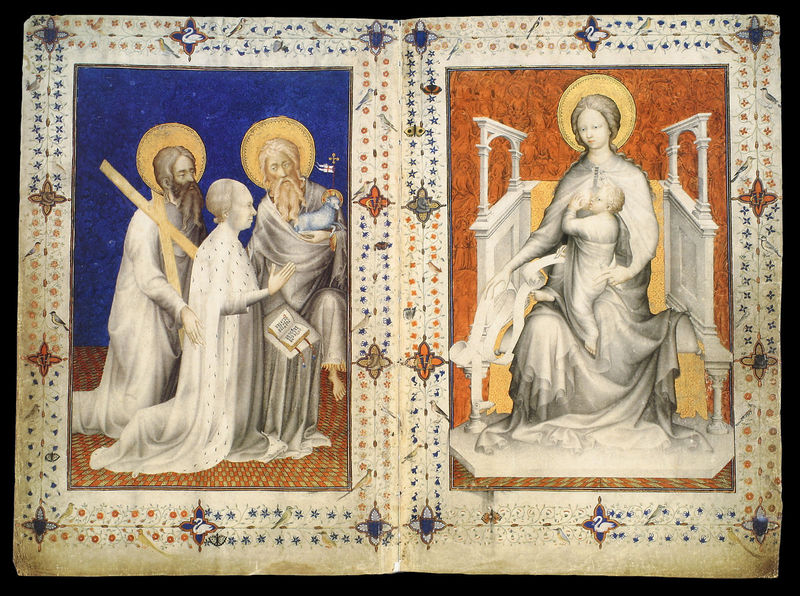
Titel: Très Belles Heures des Jean de Berry
Institution: Brüssel, Bibliothèque Royale
Schlagwörter: blau, fuß, blumen, brust, männer, rot, malerei, muster, bart, bibel, hermelin, johannes, rahmen, hände, gold, sitzend, drei, kind, rahmung, schwan, kaiser, könig, thron, verzierung, barfuss, lamm, schaf, buch, kreuz, religion, stillen, sterne, kardinal, mutter und kind, beten, blsu, arkaden, heiligenschein, seiten, nimbus, christus, jesus, mittelalter, schriftrolle, könige, bedeutungsperspektive, heilige, anbeten, maria, madonna, anbetung, verzierungen, josef, jesuskind, buchmalerei, andreas, agnus dei, maria lactans, agnus, agnus deus, manusakript